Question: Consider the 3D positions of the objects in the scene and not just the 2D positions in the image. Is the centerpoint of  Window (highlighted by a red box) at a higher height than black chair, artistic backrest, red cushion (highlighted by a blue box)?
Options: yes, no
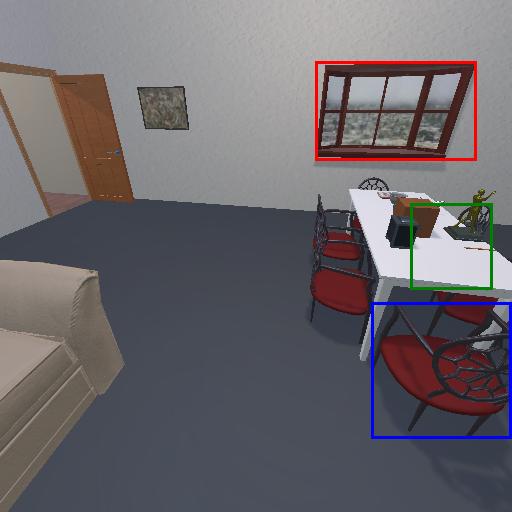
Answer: yes